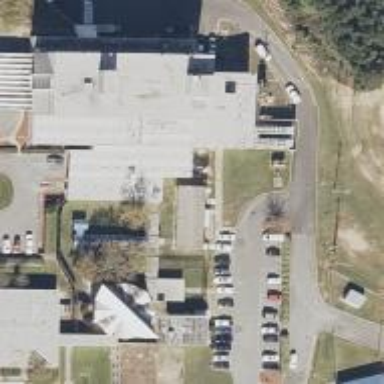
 serving as amenity and providing healthcare services."